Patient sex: M
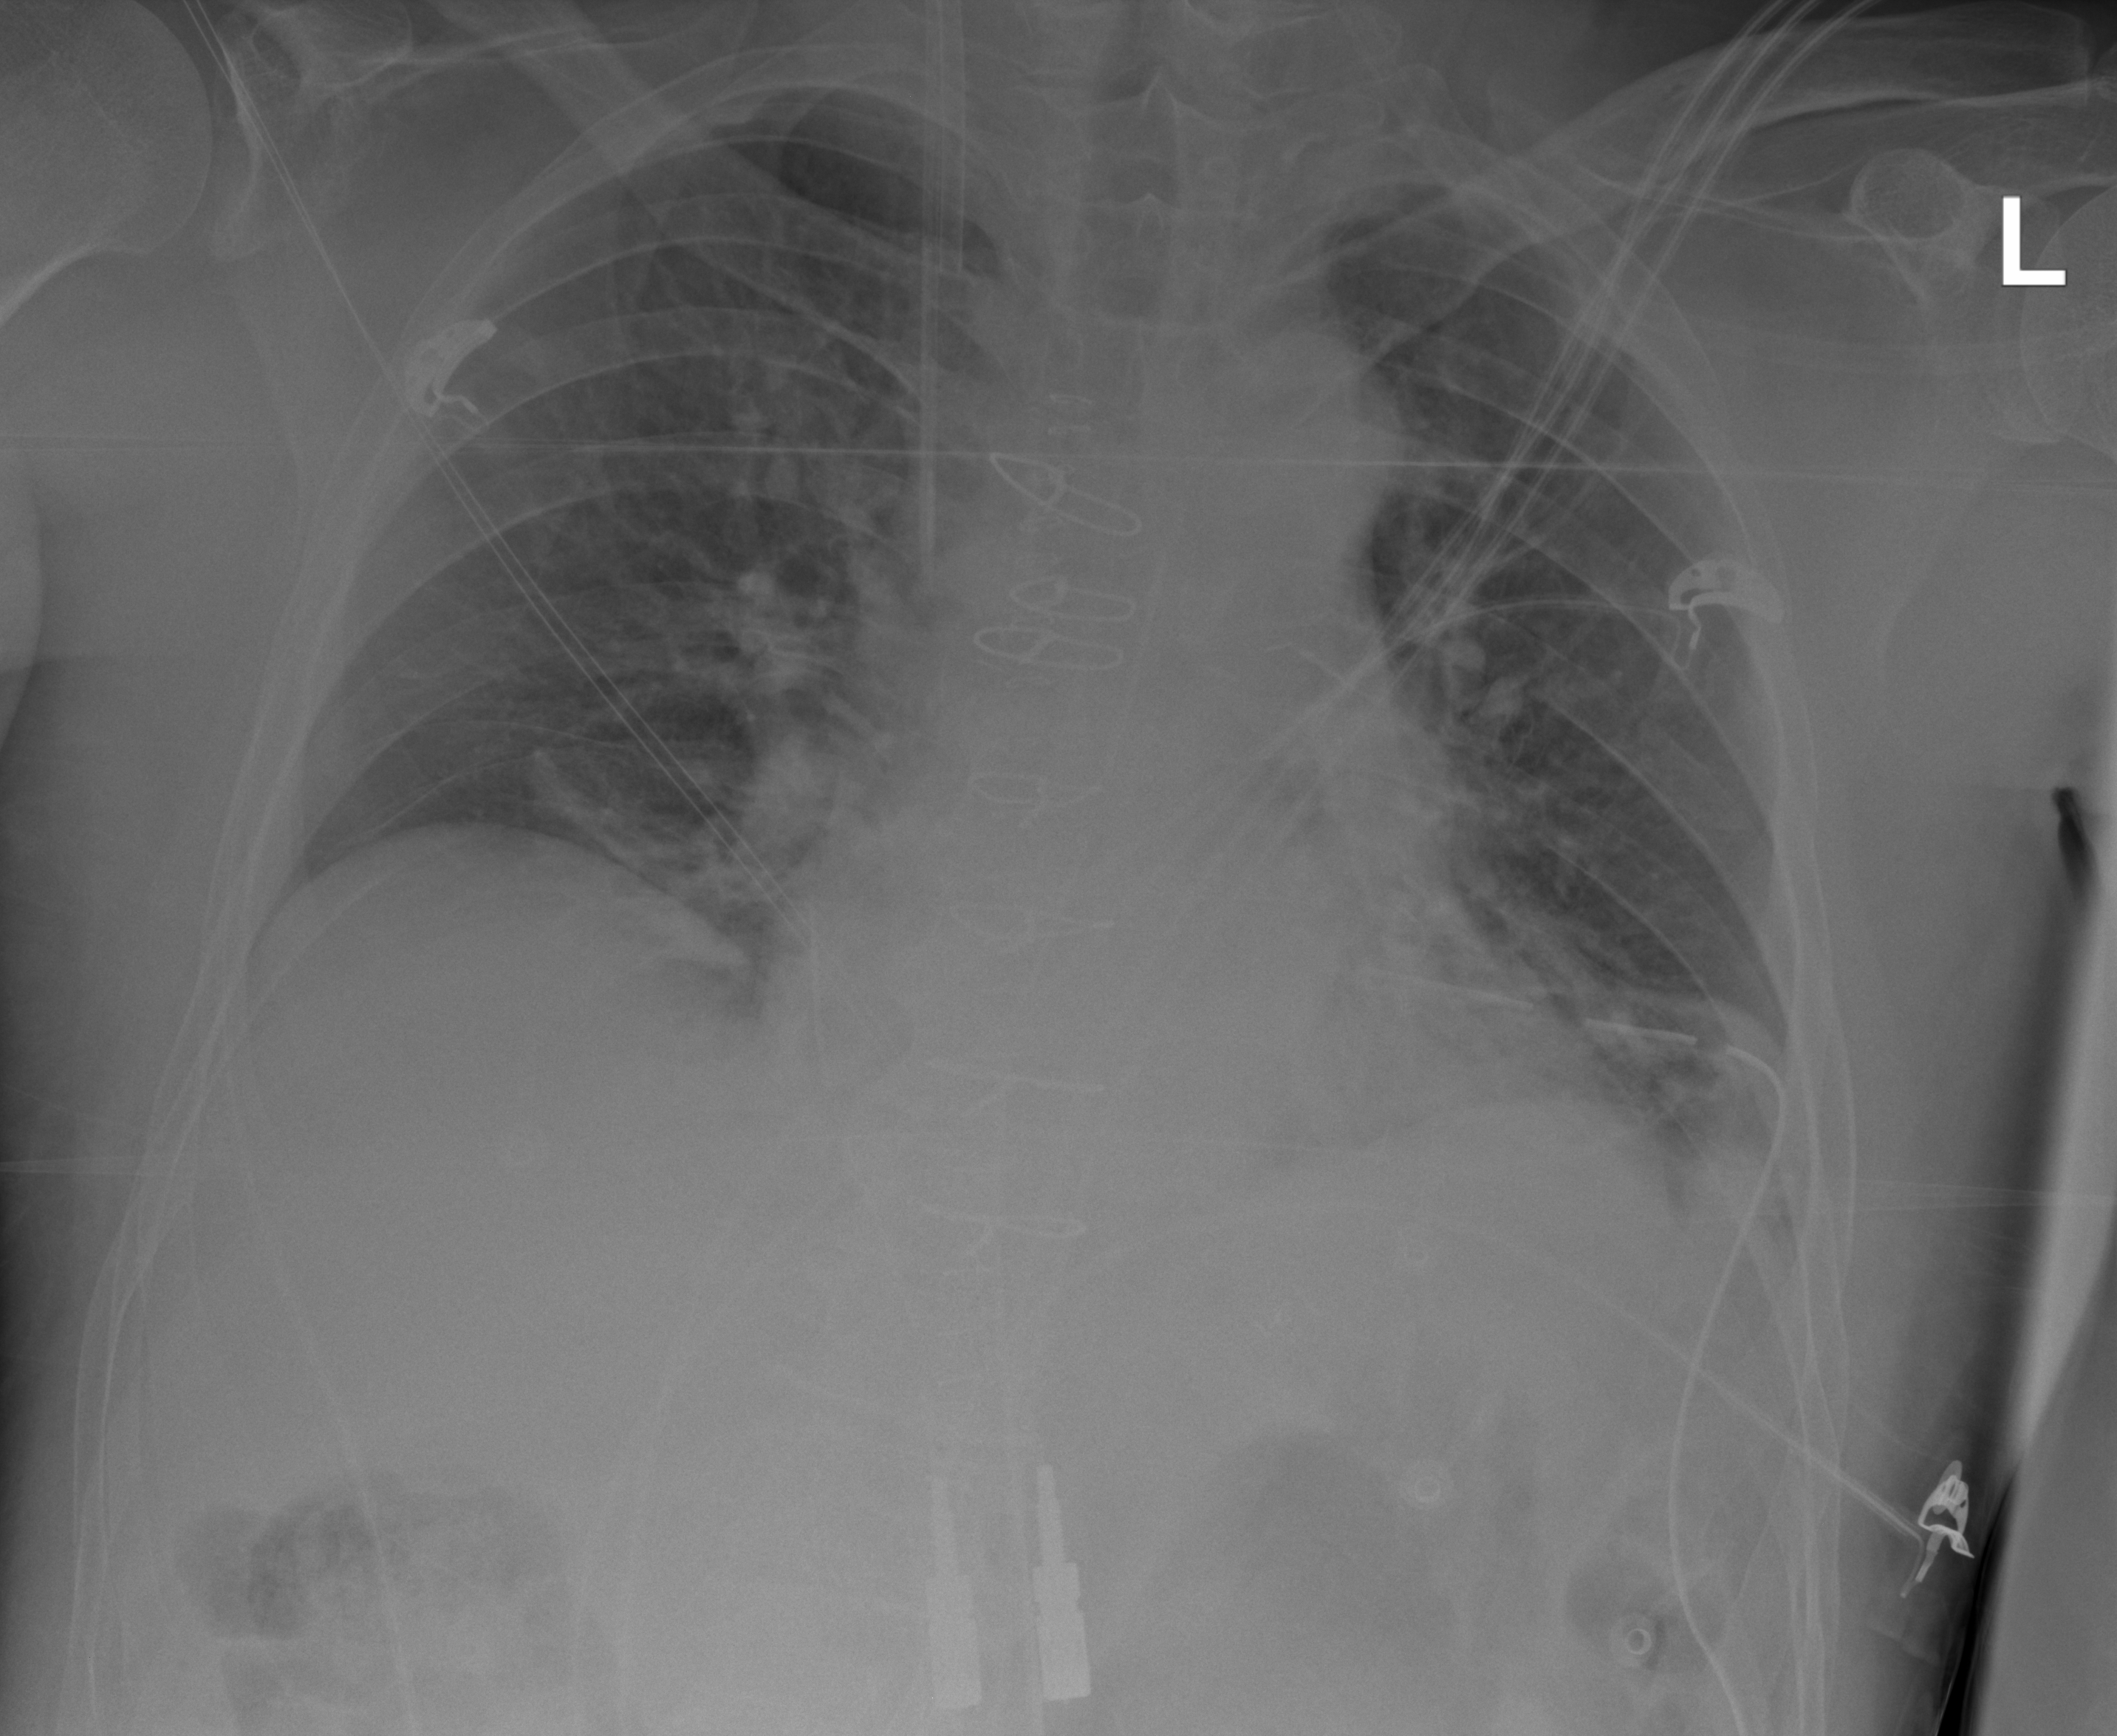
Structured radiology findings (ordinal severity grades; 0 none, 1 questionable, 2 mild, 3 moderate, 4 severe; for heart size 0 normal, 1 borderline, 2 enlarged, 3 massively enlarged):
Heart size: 1
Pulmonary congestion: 2
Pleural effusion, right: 0
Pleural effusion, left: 0
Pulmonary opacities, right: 0
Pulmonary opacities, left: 0
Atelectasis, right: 2
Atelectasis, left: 2